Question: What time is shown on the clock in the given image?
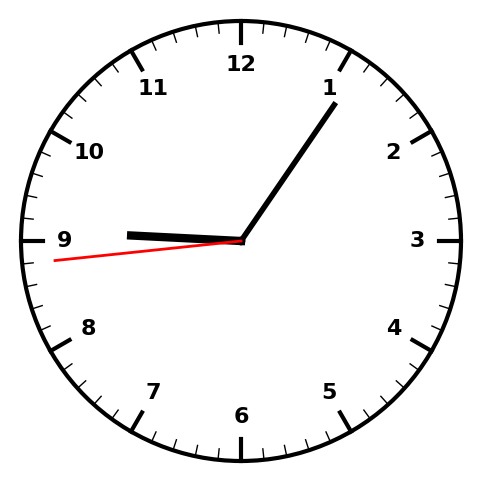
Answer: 09:05:44